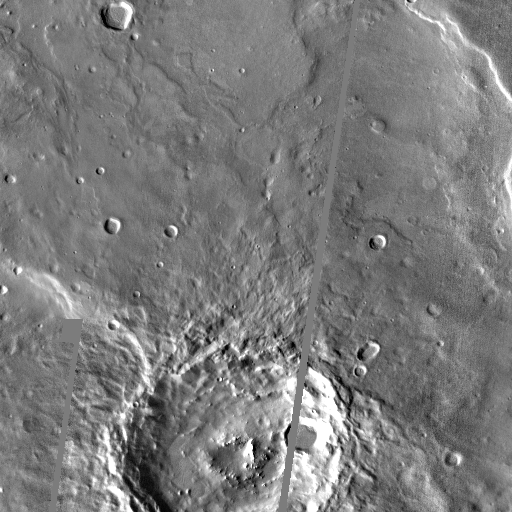
Crater classes present: Background, Other, Secondary